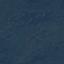
Label: Forest